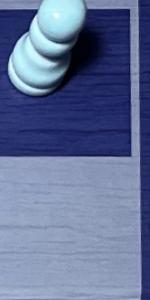
Label: Empty